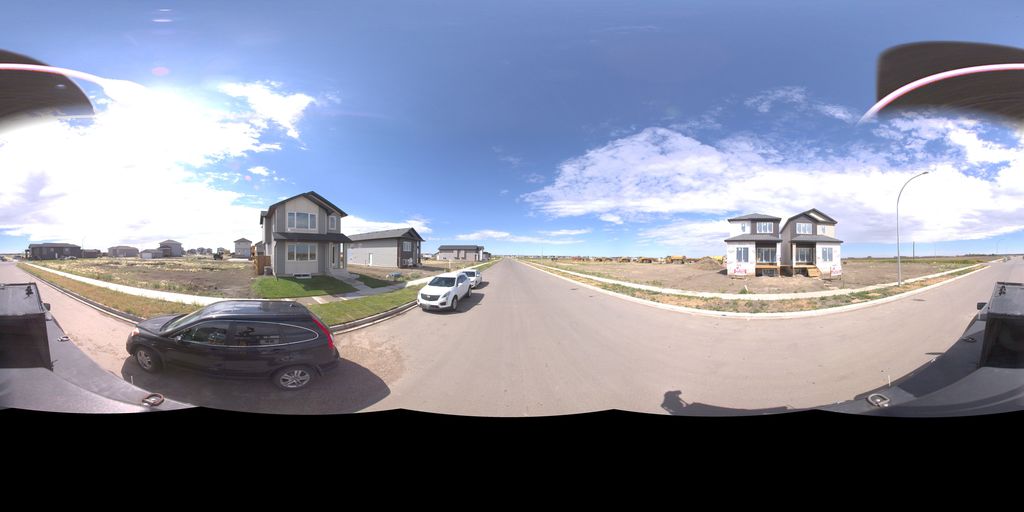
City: saskatoon